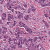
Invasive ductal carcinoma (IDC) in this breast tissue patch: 1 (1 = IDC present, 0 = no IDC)